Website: macys
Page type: delivery-shipping
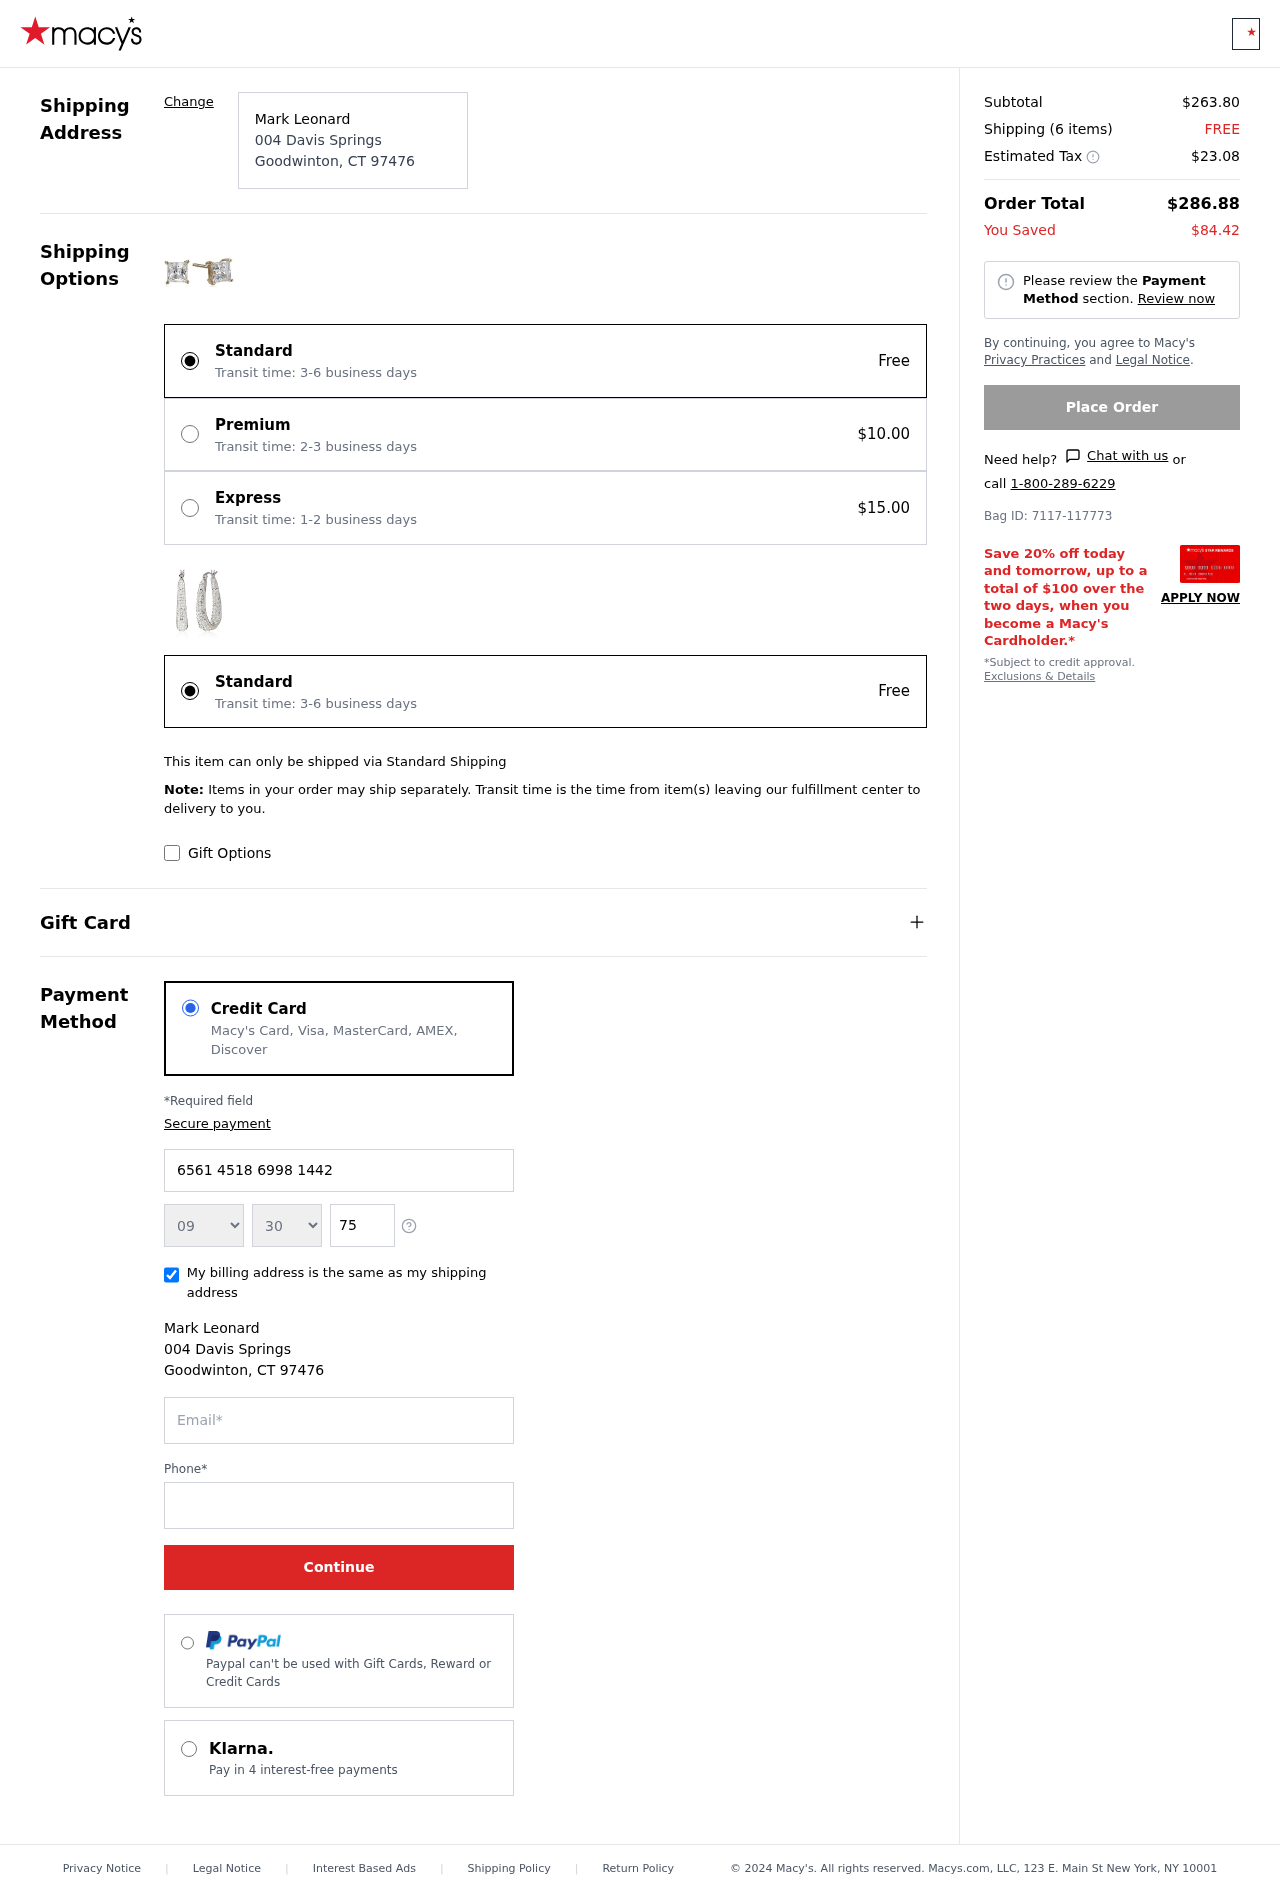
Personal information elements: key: PII_CARD_EXPIRY_MONTH
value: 09
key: PII_CARD_EXPIRY_YEAR
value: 30
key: PII_CITY
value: Goodwinton
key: PII_CITY_STATE_ZIP
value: Goodwinton, CT 97476
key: PII_FULLNAME
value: Mark Leonard
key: PII_POSTCODE
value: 97476
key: PII_STATE_ABBR
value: CT
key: PII_STREET
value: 004 Davis Springs
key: PII_CARD_NUMBER
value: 6561 4518 6998 1442
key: PII_CARD_CVV
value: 758
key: PII_EMAIL
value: mleonard@yahoo.com
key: PII_PHONE
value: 8455857600
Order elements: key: ORDER_SUBTOTAL
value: $263.80
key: ORDER_NUM_ITEMS
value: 6
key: ORDER_SHIPPING_COST
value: FREE
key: ORDER_TAX
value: $23.08
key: ORDER_TOTAL
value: $286.88
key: ORDER_SAVINGS
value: $84.42
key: ORDER_BAG_ID
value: Bag ID: 7117-117773